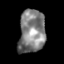
Tissue: skin
Cell type: Fibroblasts
Senescence score: 0.6988
Nuclear area (px): 1108
Mean DAPI intensity: 130.168